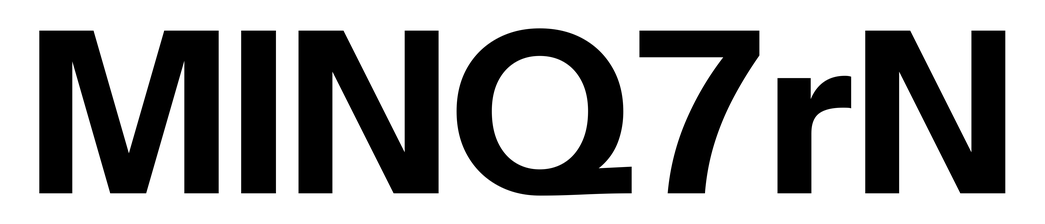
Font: InstrumentSans_Bold